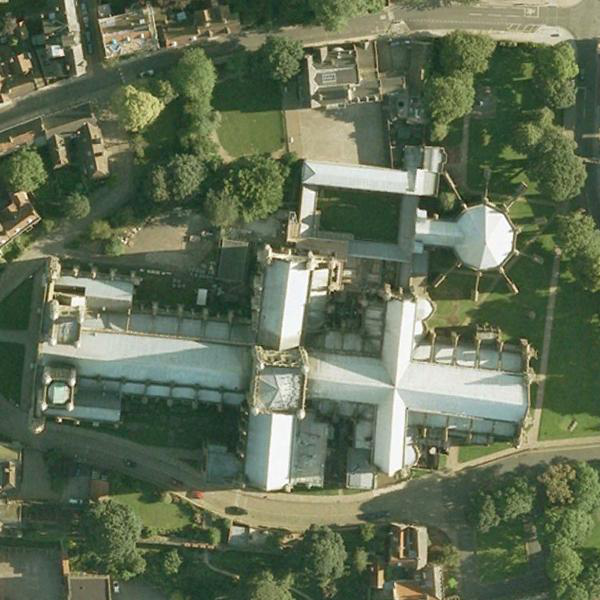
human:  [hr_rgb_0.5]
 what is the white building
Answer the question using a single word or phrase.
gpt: church